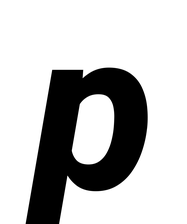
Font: Roboto-Italic_ExtraBold_Italic